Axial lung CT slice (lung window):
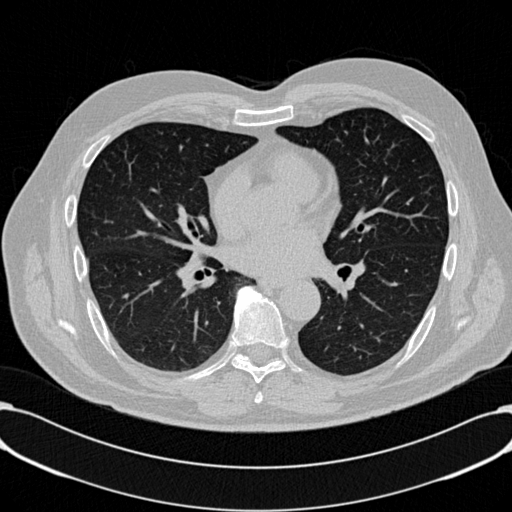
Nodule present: no